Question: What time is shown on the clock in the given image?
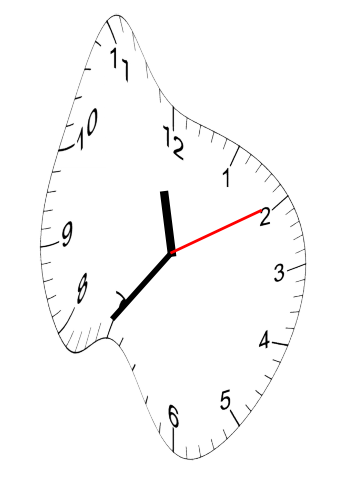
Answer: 11:36:10